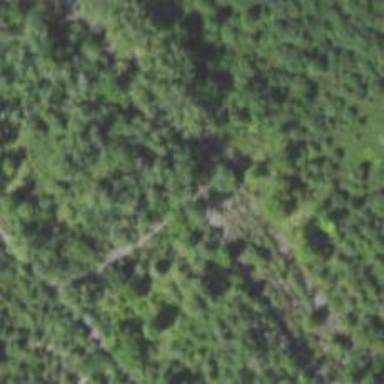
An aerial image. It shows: Path.